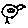
Label: bird